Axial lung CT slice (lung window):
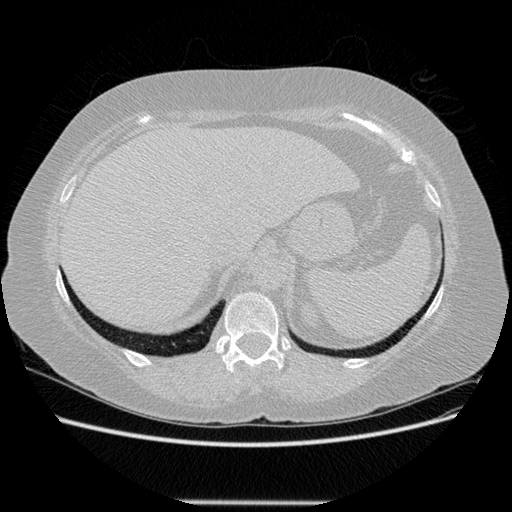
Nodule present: no